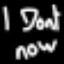
Label: squiggle